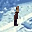
Label: 1